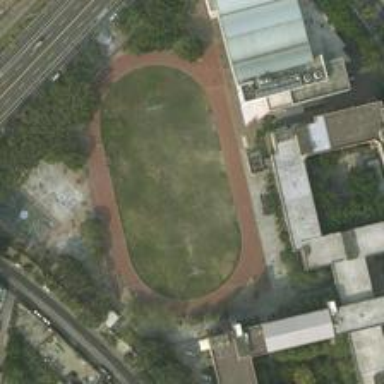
The football field located in a triangular area filled with plants, with basketball courts aside .